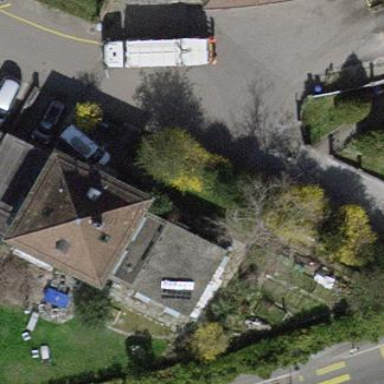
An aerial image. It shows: Semi-detached house.